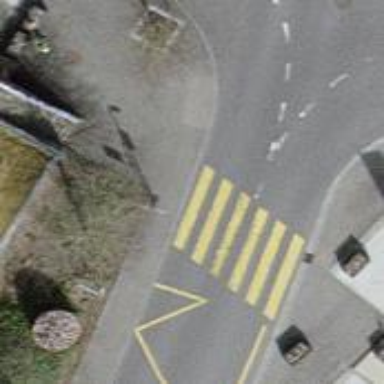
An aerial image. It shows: Uncontrolled zebra crossing with yellow markings.